Field crop: maize
Growth stage: 1
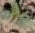
Species: datura